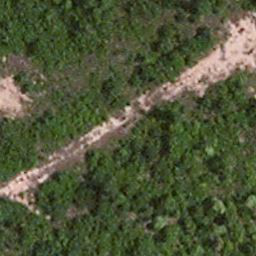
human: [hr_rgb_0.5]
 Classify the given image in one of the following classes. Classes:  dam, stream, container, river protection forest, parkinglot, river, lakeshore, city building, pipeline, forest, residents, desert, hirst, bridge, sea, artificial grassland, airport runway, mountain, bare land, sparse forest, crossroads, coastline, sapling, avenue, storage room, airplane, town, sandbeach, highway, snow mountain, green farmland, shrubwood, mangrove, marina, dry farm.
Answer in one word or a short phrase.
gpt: avenue